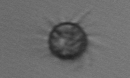
Label: Ciliophora